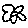
Label: flower